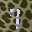
Label: 7